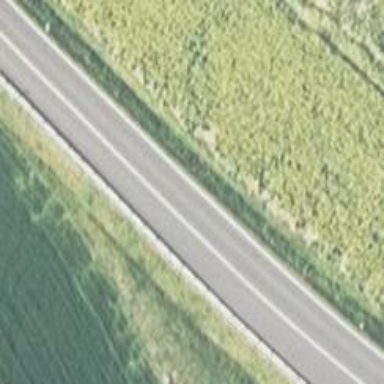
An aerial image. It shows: Asphalt road classified as primary highway.